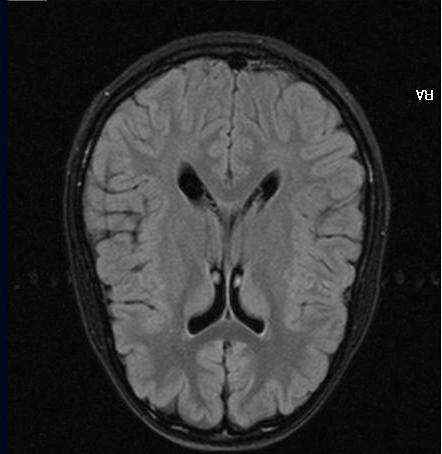
Label: notumor